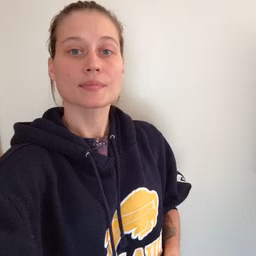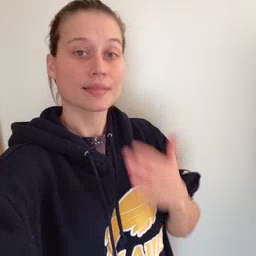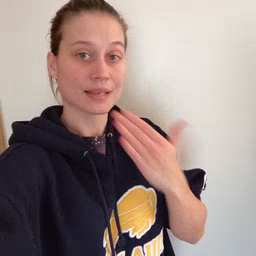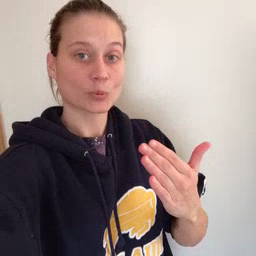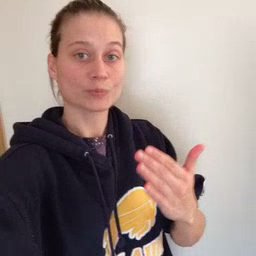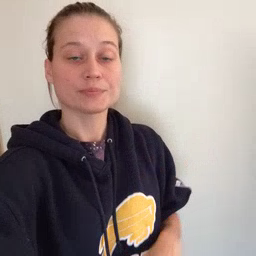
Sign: thankyou